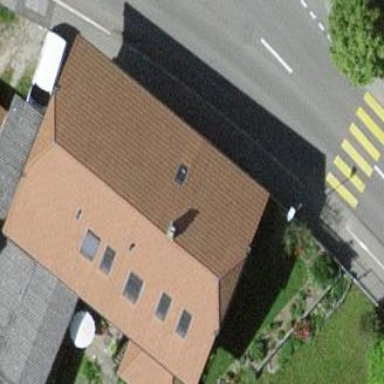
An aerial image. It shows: Garage building.